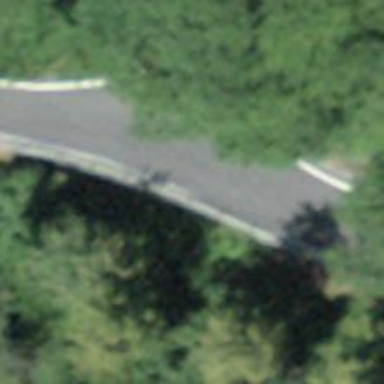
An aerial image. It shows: Passing place on the road.